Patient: sex F, age 57
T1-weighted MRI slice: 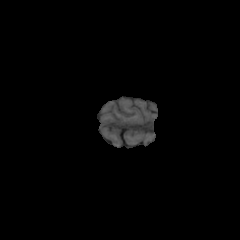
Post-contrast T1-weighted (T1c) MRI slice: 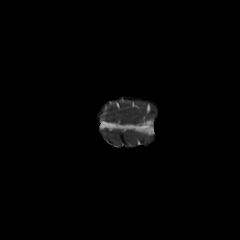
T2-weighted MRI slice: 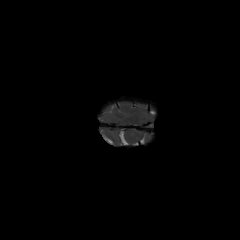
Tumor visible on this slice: no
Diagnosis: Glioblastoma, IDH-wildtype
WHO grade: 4